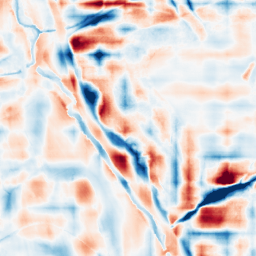
Category: wavelet
Decomposition family: wavelet_reverse_biorthogonal
Decomposition parameters: wavelet: rbio4.4
level: 5
Upsampling method: sinc_hamming
Upsampling parameters: scale: 2
kernel_size: 4
Upsampling scale: 2